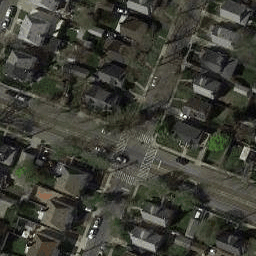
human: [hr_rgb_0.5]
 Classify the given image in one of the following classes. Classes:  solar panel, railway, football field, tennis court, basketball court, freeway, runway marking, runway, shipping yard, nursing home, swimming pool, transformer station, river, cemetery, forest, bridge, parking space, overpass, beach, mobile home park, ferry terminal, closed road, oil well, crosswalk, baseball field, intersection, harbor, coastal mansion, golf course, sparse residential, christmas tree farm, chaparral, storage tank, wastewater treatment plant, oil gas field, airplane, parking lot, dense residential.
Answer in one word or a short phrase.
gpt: intersection